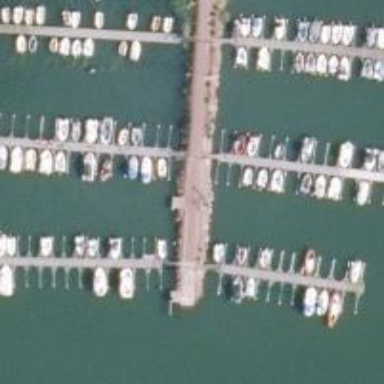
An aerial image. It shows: Pier located along footway.